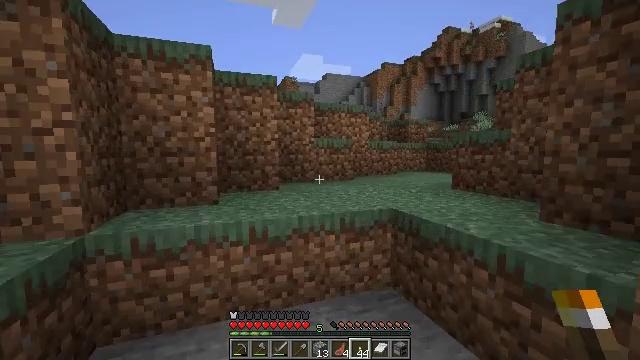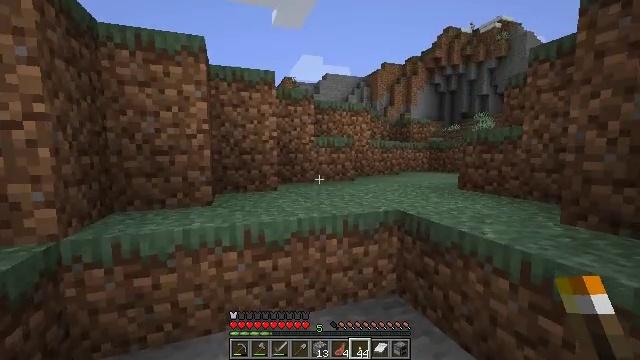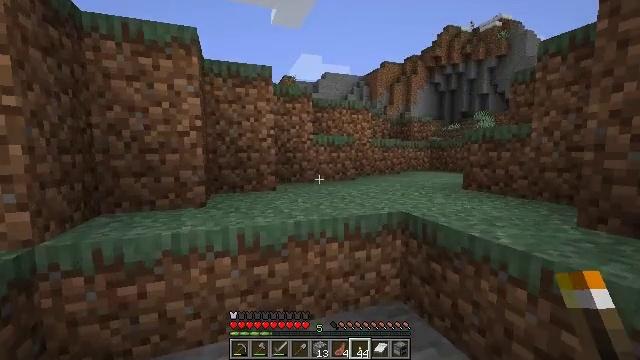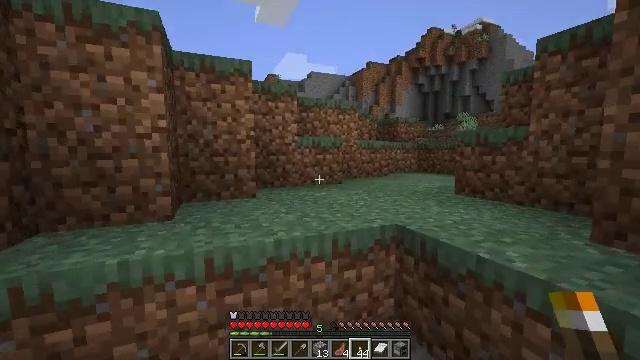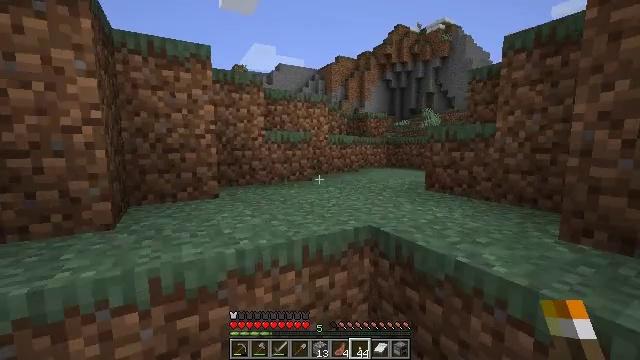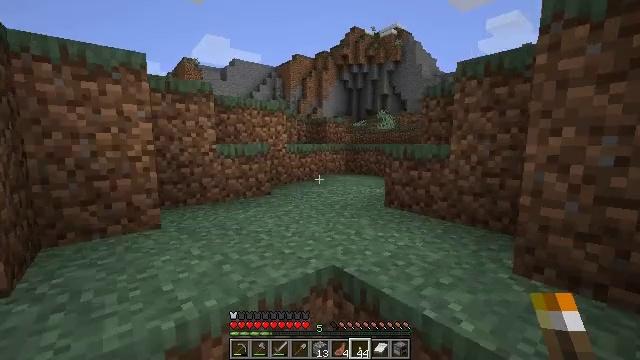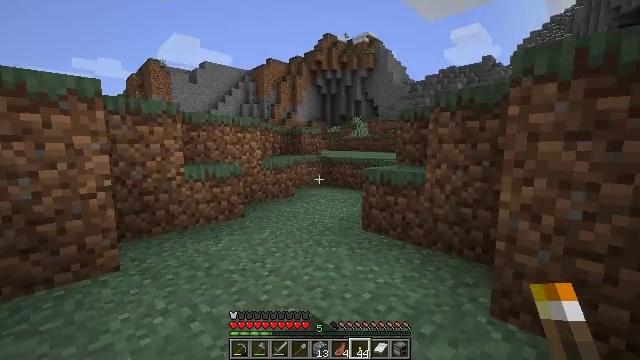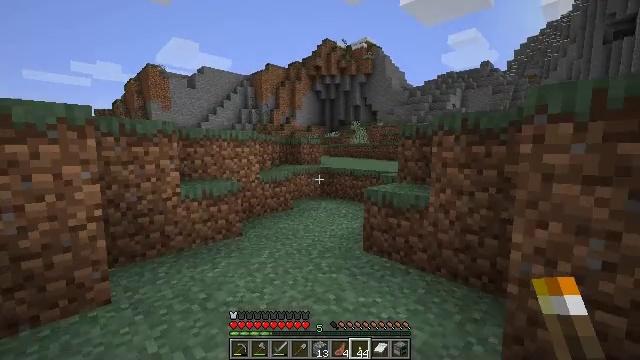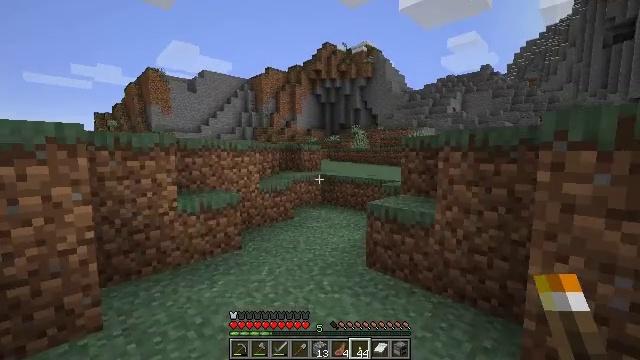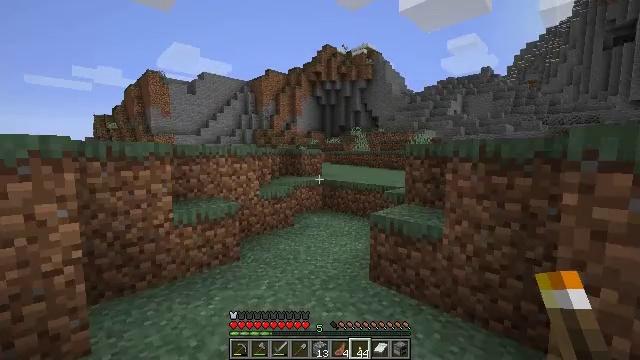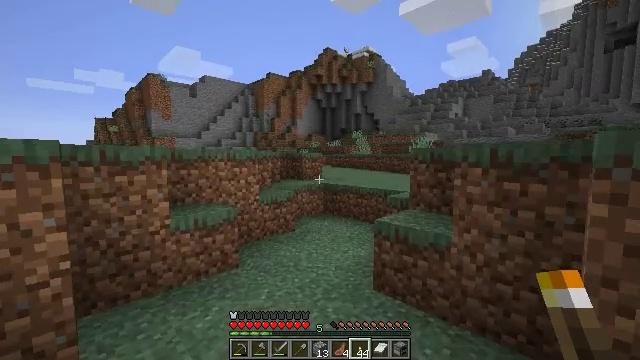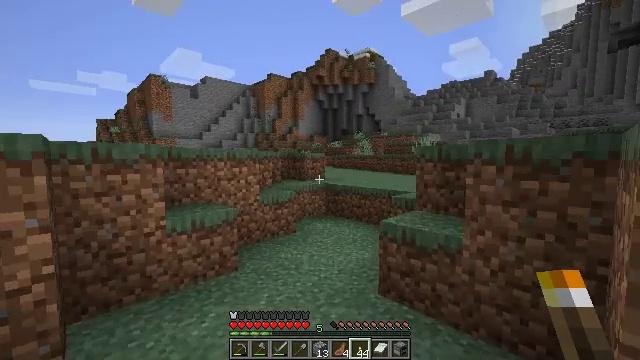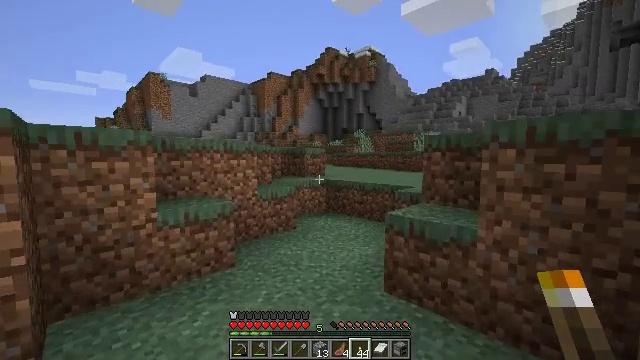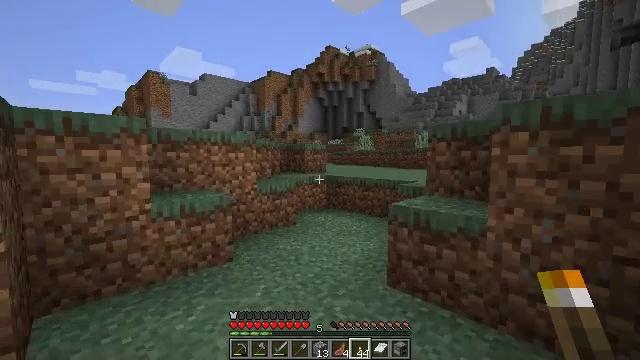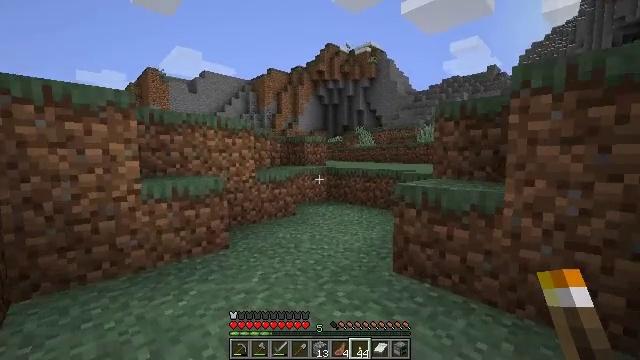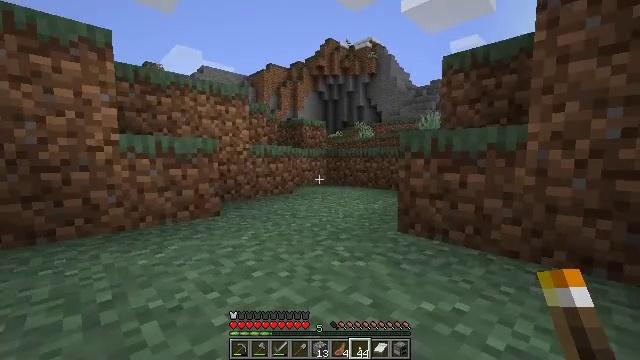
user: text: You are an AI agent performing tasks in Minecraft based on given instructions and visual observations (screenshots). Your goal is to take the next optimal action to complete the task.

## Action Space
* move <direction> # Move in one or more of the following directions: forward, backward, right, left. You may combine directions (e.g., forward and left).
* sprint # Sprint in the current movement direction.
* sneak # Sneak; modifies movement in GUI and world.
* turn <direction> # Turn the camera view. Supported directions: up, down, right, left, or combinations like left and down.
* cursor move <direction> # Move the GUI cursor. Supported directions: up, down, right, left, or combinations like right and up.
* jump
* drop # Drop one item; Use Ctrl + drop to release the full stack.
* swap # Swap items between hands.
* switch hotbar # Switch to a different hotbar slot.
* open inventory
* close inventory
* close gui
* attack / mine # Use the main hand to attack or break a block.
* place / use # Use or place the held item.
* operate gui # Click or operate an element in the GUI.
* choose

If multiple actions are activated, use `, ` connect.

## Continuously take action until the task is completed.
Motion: motion action
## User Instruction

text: Collect lilac by left-clicking.
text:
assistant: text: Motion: move forward
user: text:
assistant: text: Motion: move forward
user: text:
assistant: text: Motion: move forward, turn right
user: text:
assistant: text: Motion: move forward, turn right and down
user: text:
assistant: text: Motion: move forward, turn right, jump
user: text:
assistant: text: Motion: move forward, turn right, jump
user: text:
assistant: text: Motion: move forward, jump
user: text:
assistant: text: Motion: move forward, jump
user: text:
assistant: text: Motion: move forward, jump
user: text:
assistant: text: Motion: move forward, jump
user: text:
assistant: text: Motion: move forward
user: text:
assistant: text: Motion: move forward
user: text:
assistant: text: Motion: move forward
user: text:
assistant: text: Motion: move forward
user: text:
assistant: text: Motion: move forward
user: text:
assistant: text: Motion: move forward
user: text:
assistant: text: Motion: move forward
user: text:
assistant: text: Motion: move forward
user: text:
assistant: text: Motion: move forward, jump
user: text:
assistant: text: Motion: move forward, jump
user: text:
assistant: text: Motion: move forward, jump
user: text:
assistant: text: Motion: move forward, jump
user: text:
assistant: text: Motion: move forward, turn right and up
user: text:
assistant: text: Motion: move forward
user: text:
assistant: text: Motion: move forward
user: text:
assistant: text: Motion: move forward
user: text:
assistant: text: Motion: move forward
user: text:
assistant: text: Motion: move forward
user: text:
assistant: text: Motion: move forward, turn left
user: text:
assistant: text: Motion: move forward, turn left